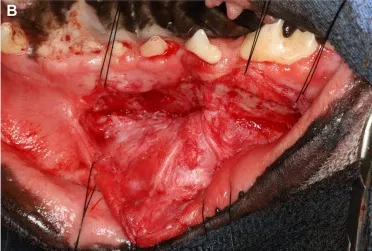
A large mucoperiosteal flap was elevated and manipulated using stay sutures (B). Note that the infraorbital neurovascular bundle was left intact to preserve blood supply.
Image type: pathology (gram)